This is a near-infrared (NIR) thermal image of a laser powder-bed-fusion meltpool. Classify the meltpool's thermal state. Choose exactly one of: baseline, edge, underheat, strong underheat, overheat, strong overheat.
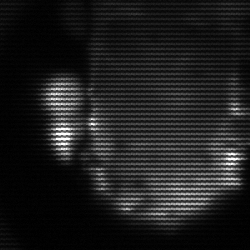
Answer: baseline